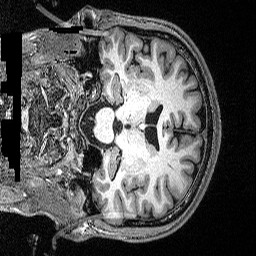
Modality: T1w
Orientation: coronal
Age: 32
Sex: male
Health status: healthy
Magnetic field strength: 3 T
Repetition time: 2.53 s
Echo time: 0.00331 s